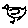
Label: bird